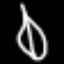
Label: leaf